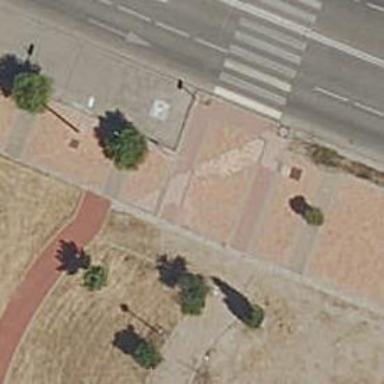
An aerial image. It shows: Footway made of paving stones.